Interaction volume radius: 5 \u00c5
Interaction volume height: 10 \u00c5
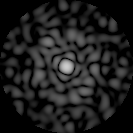
Disorder parameter: 0.8014